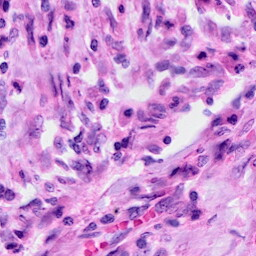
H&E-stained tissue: Cervix